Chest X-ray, PA view. Patient: 36 years old, sex M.
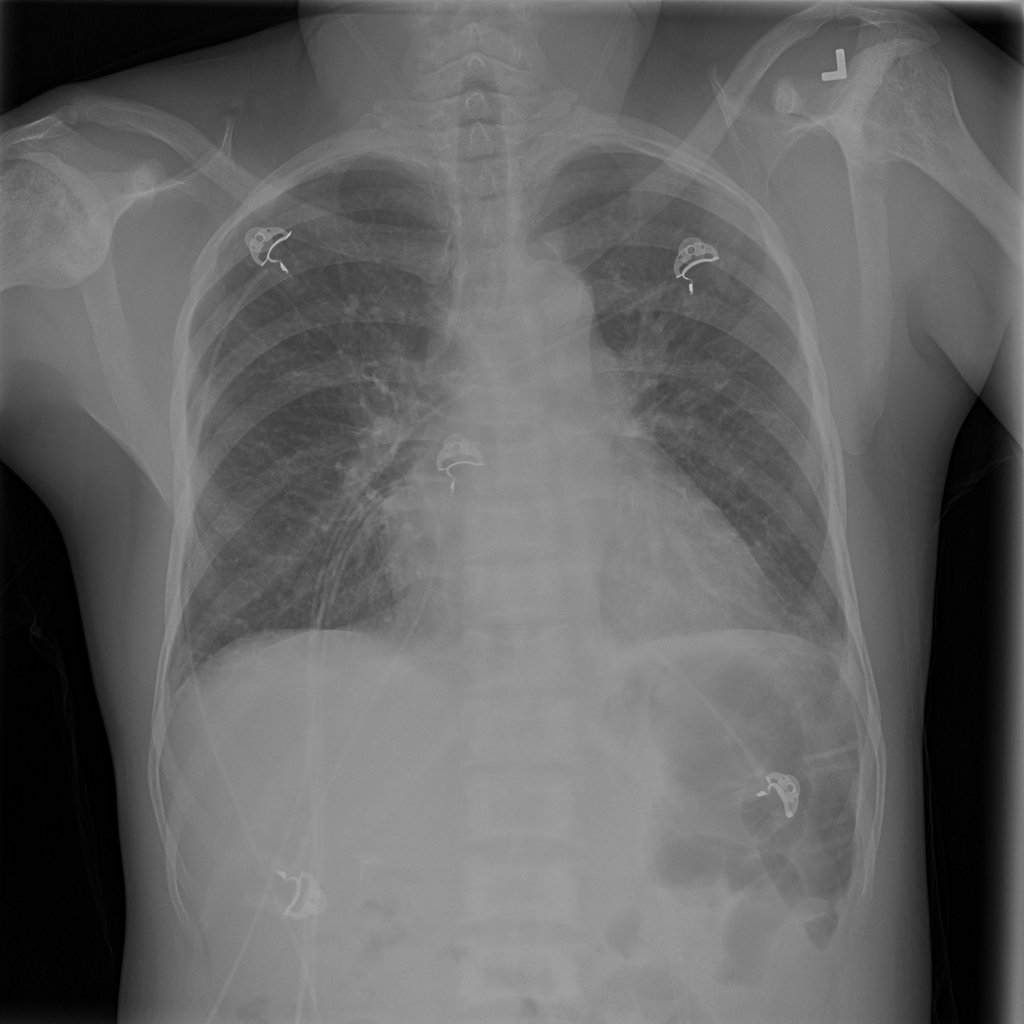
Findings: Cardiomegaly